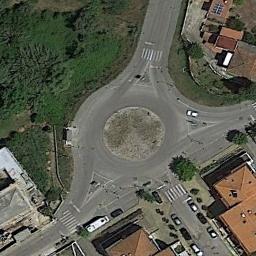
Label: roundabout